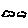
Label: cloud